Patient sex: M
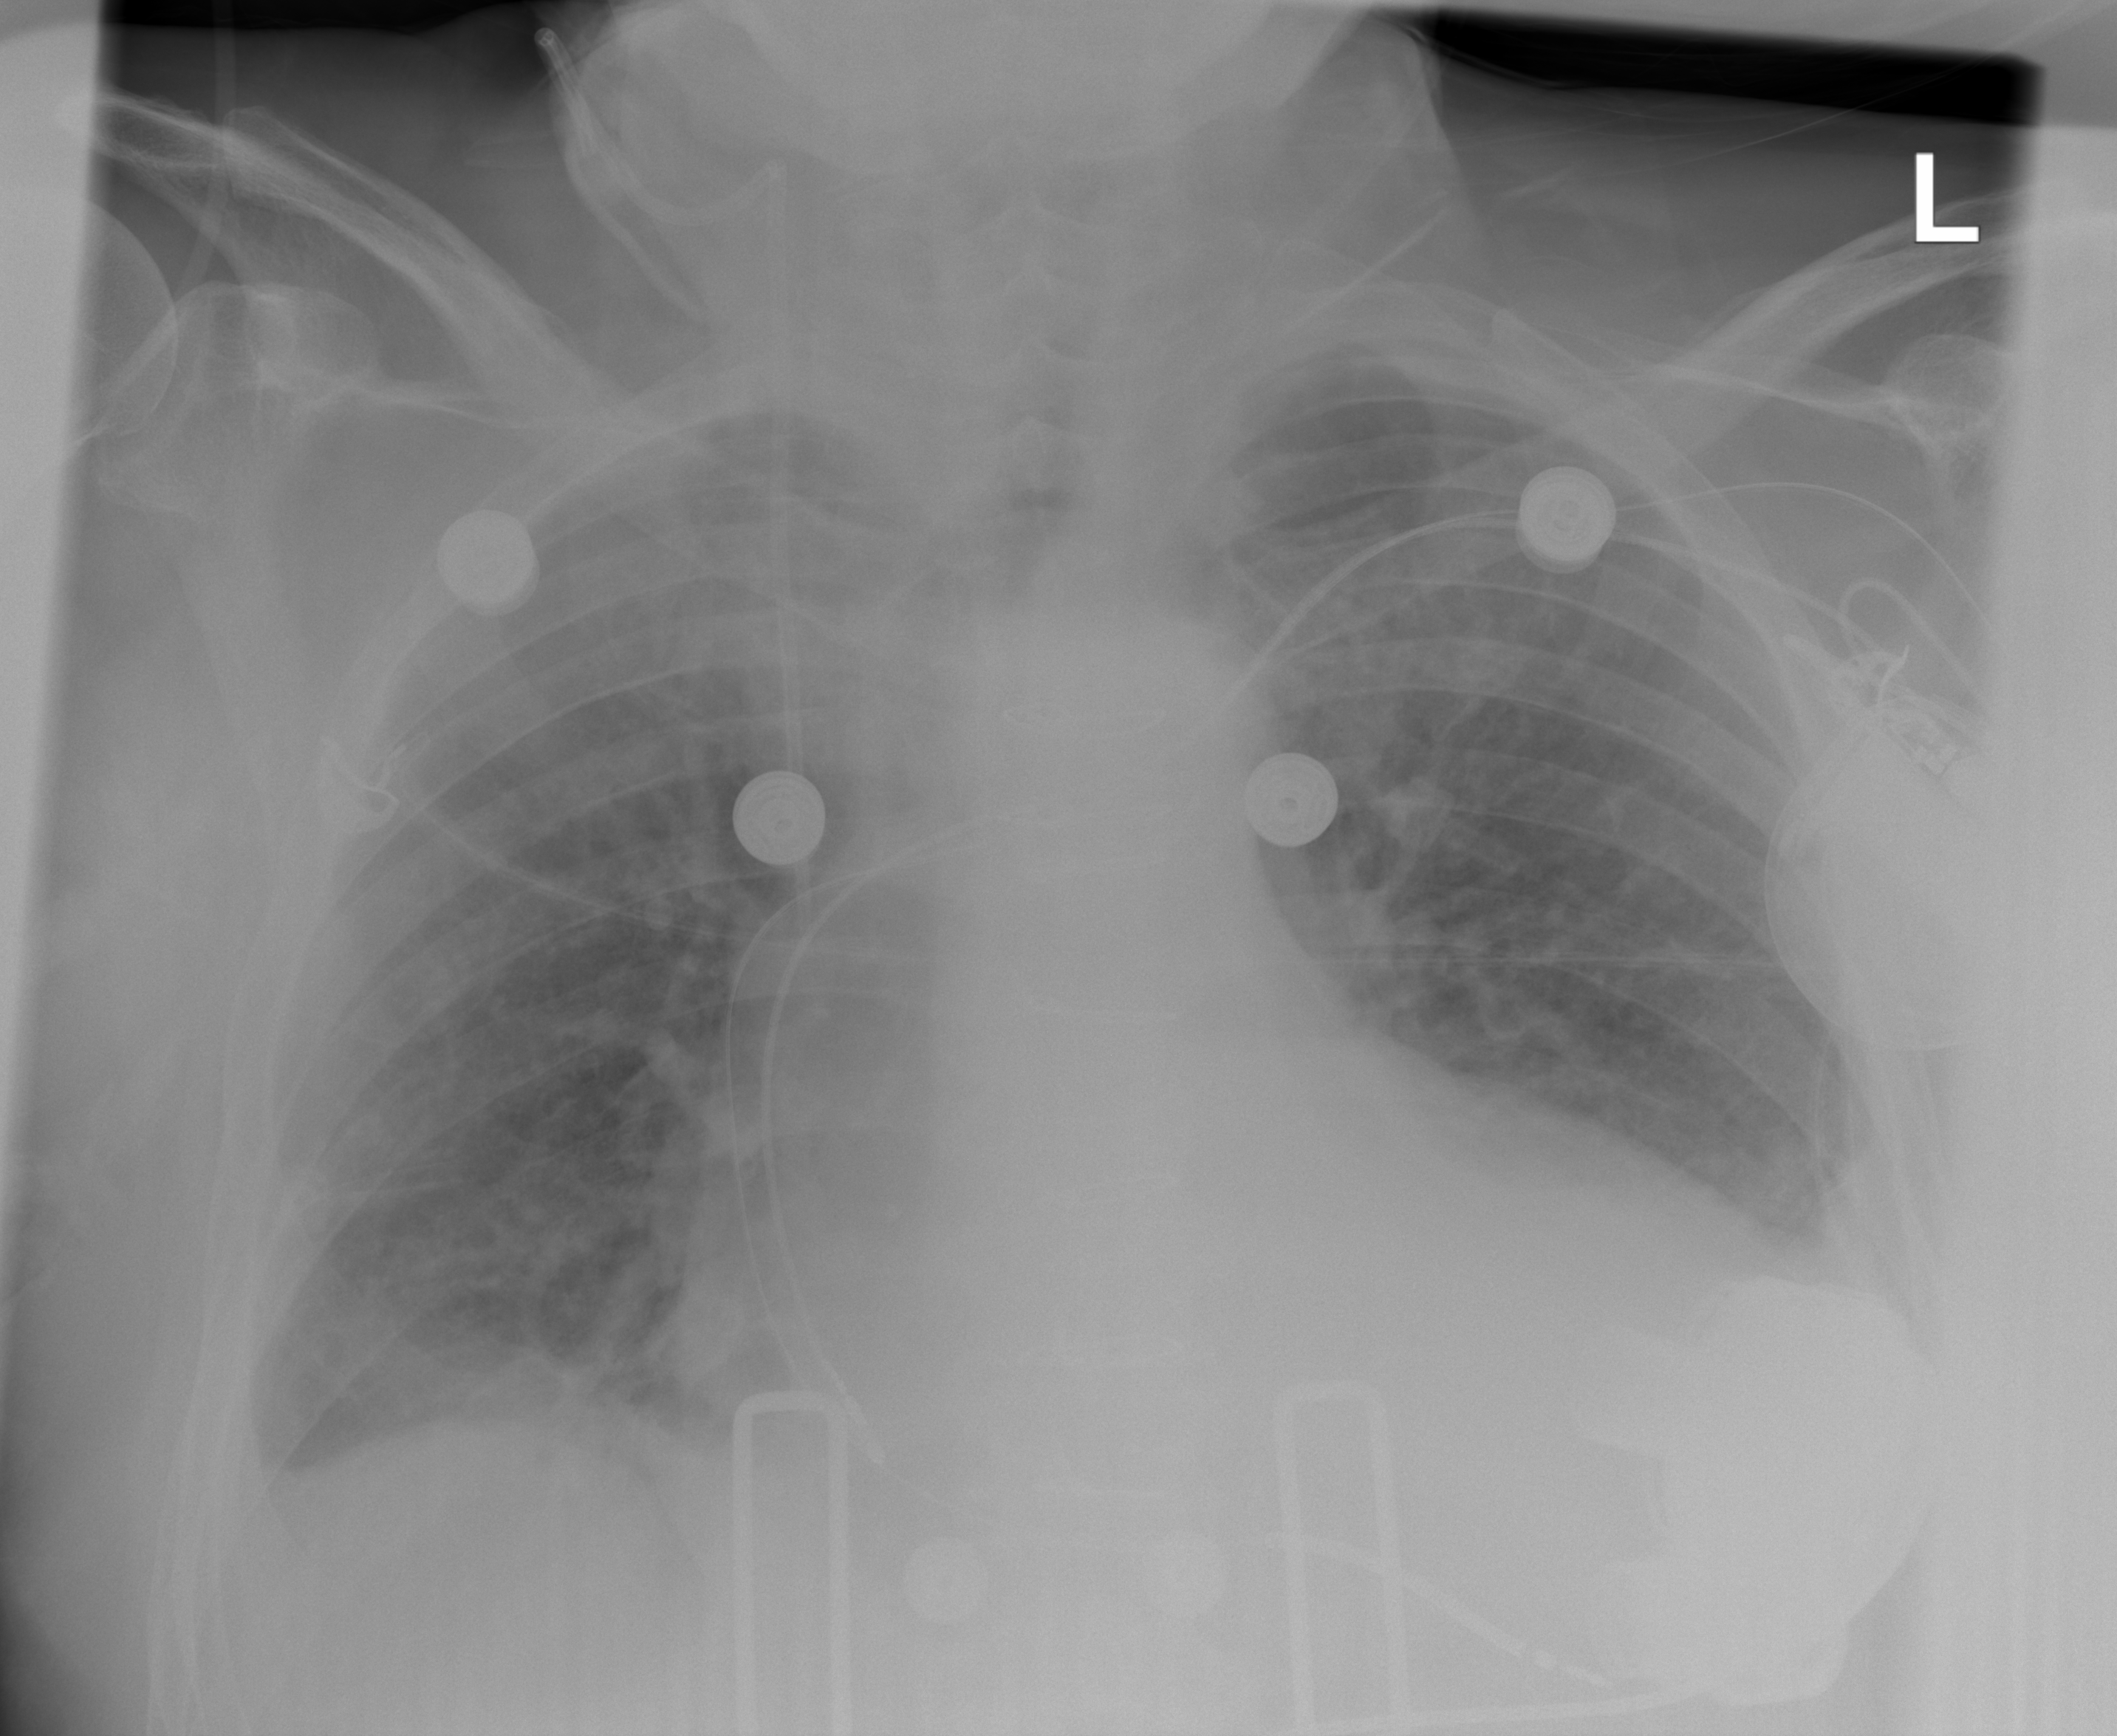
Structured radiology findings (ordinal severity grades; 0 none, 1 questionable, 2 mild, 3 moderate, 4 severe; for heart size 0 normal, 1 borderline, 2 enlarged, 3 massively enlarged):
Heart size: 2
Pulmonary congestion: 1
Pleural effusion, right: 2
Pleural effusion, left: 2
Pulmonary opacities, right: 2
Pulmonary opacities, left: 0
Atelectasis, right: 2
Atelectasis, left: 2